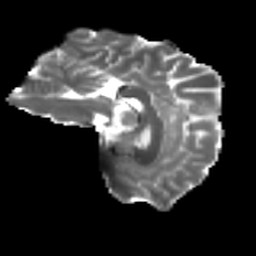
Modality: T2w
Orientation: sagittal
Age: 21
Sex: female
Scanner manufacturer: ge
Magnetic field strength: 3 T
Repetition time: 7.8 s
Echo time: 0.0612 s